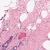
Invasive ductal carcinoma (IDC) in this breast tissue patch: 1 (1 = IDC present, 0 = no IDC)